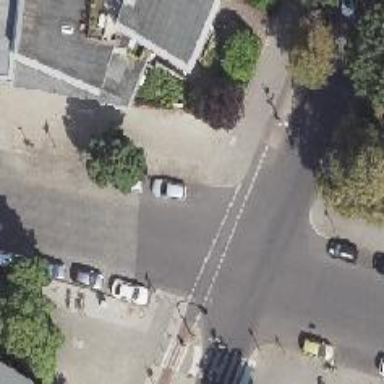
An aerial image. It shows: Unmarked road crossing with right kerb extension.